Question: I would like a table that looks like this:

Now that on its own is not very complicating however I would like excel to auto-decrement the month column so that every month, the month at position 0 is the present month and the rest move down one position. So when a month is suppose to reach position 18 it gets removed from the table?
Does that make sense?
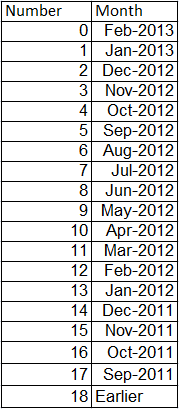
Answer: Here is what I have done:
'''
= DATE(YEAR(NOW()), MONTH(NOW())-O599, 1)
'''
O599 is the location of the Number column that starts with 0. So as we look further down the table it subtracts the number indicated in the Number column from the current month!